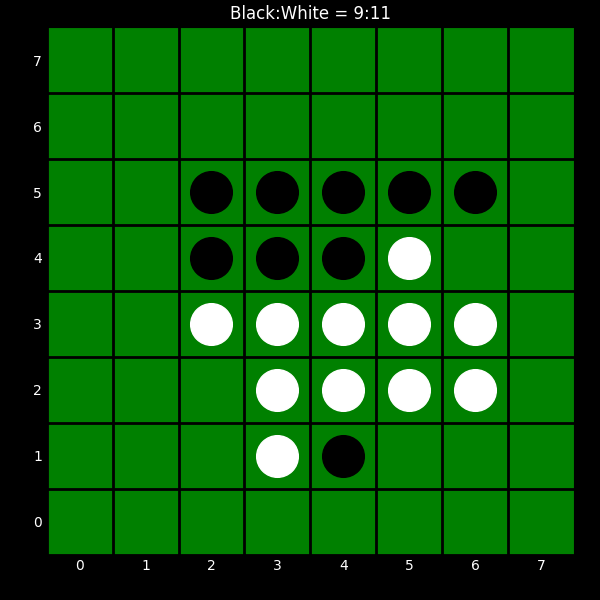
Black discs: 9
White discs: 11